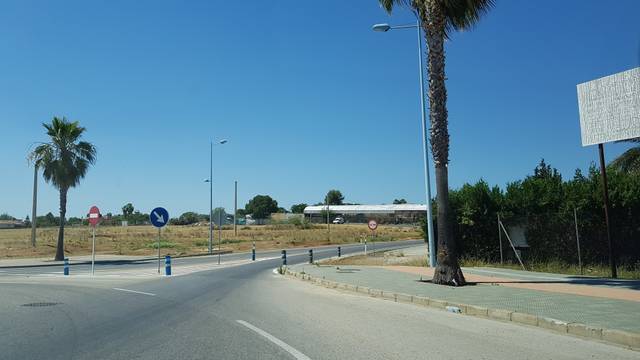
Region: Spain
Coordinates: 37.309, -5.921